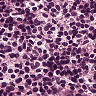
Metastatic tissue present: no